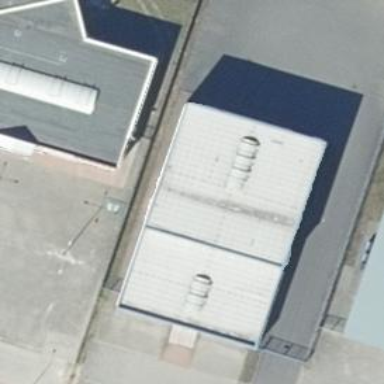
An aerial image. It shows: Hardware shop.